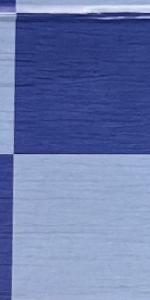
Label: Empty